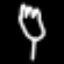
Label: fork